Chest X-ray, PA view. Patient: 63 years old, sex M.
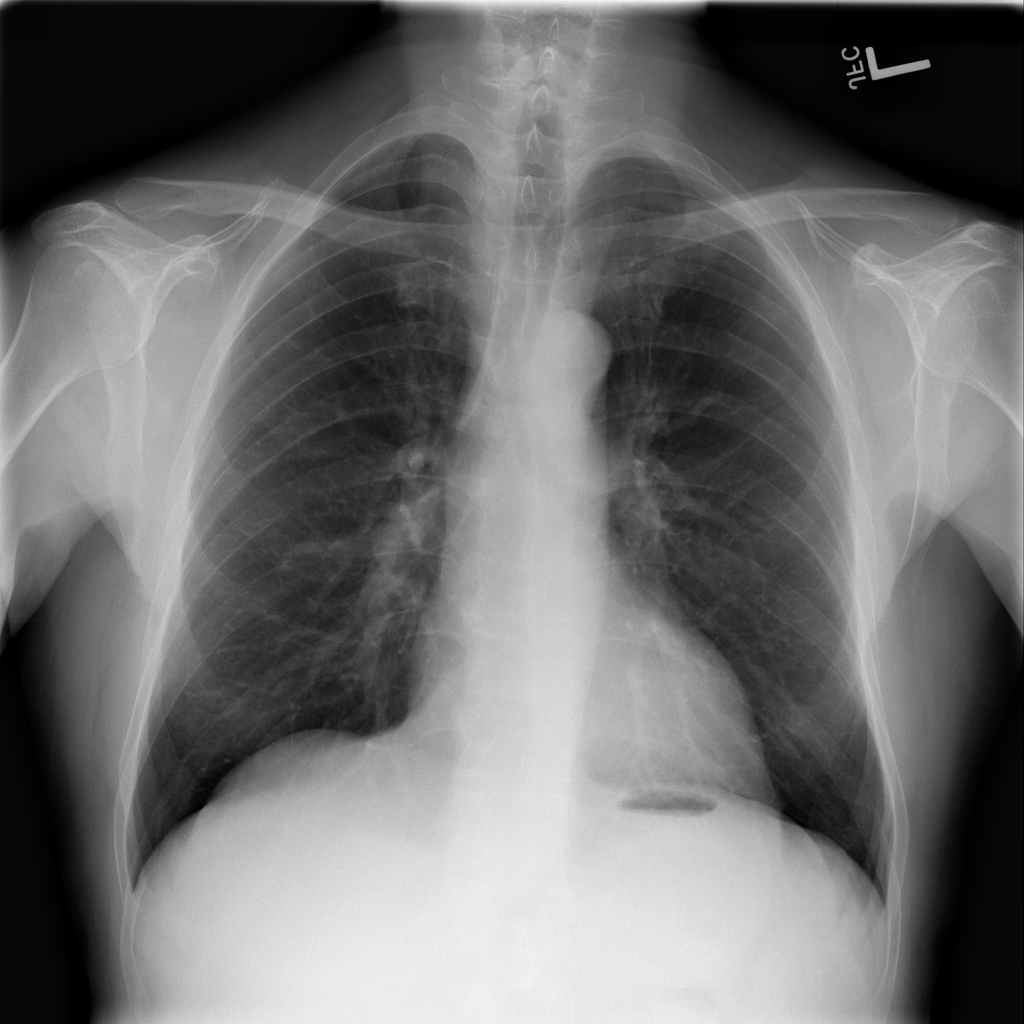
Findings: Infiltration